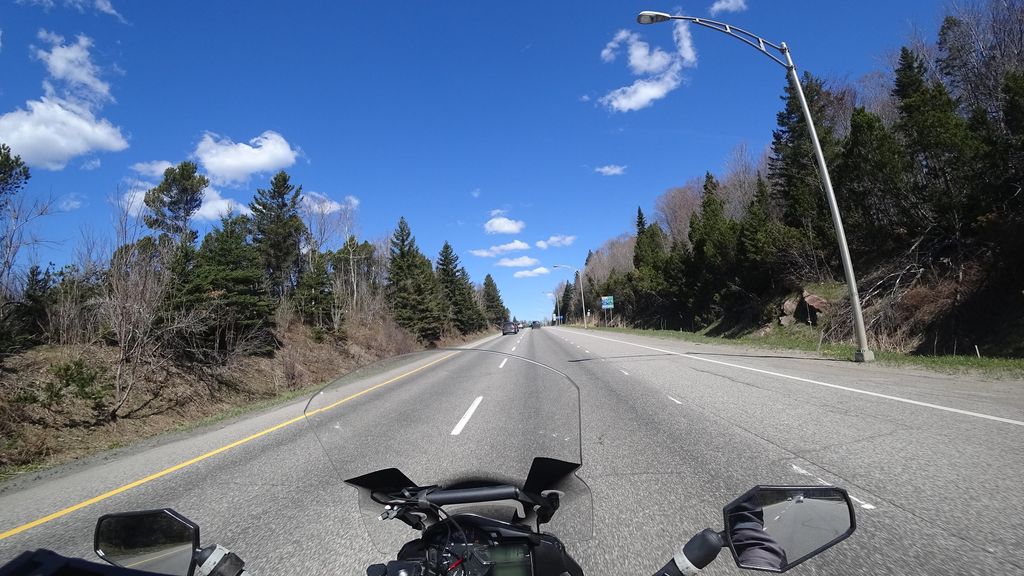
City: quebec_city